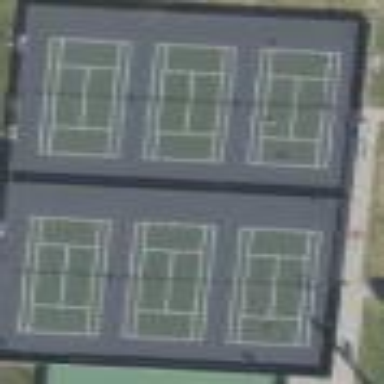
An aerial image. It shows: Tennis court on the leisure land pitch.